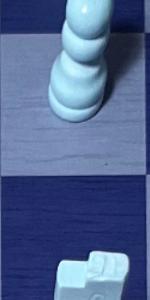
Label: Empty